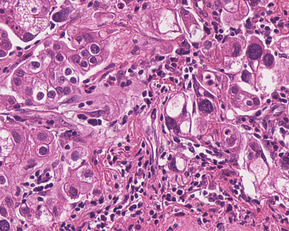
Tumor epithelial tissue: yes
Tumor-associated stroma tissue: yes
Normal tissue: no